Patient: sex M, age 45
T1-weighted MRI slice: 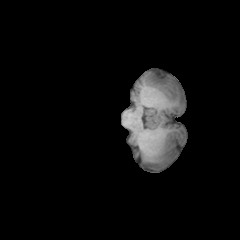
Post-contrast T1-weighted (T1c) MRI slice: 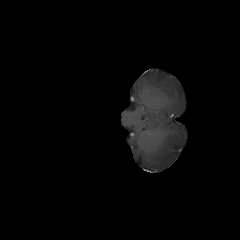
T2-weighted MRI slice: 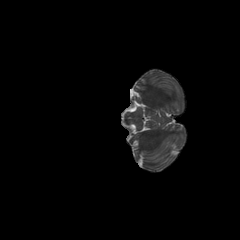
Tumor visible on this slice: no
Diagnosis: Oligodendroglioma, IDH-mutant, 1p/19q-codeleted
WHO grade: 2